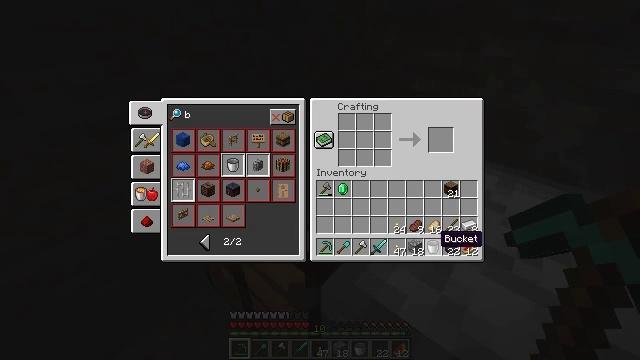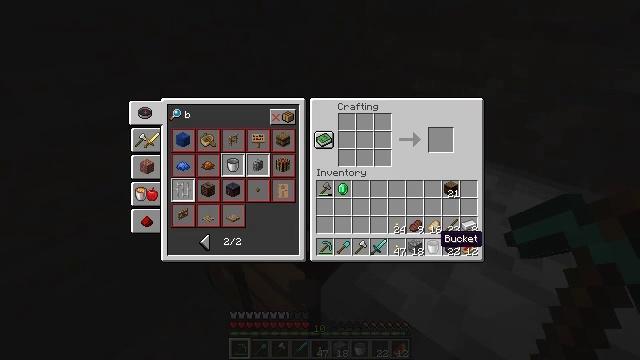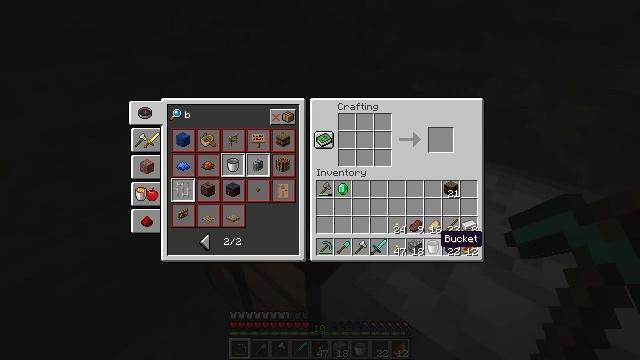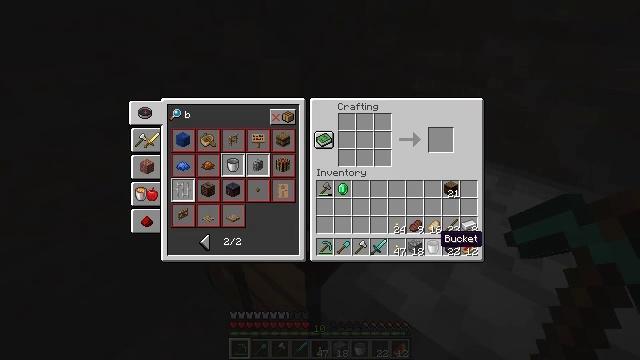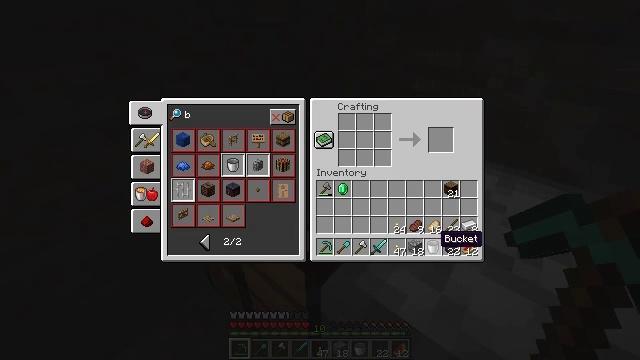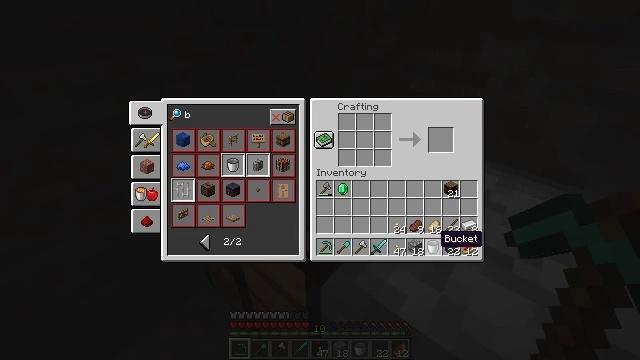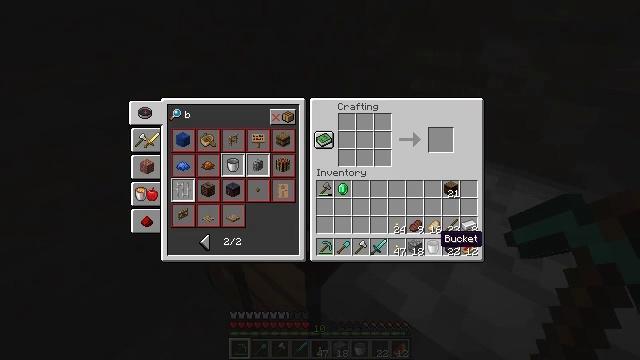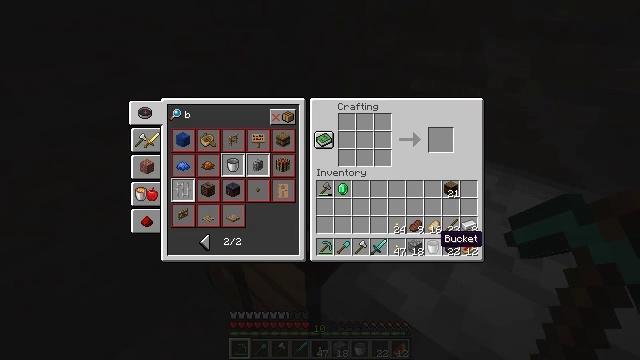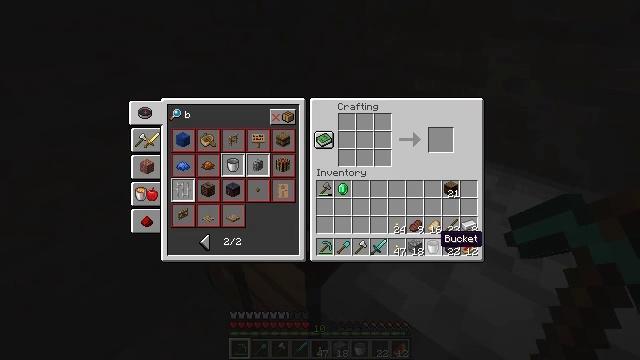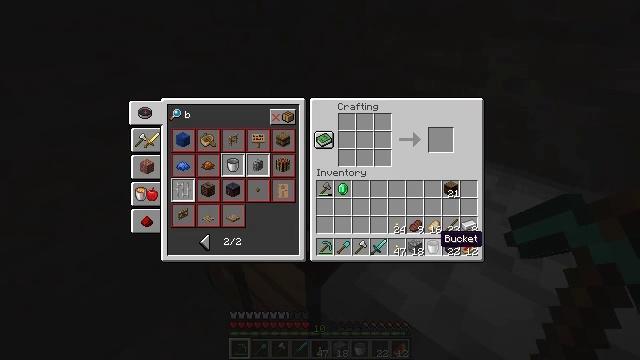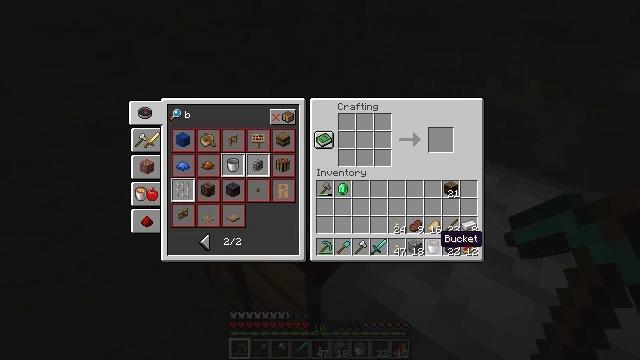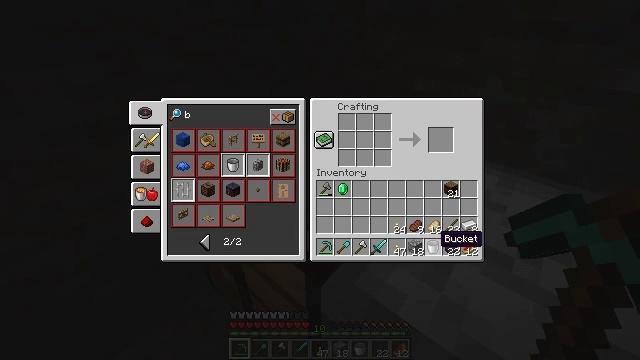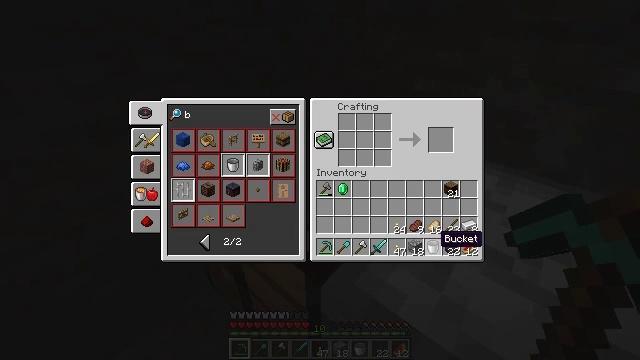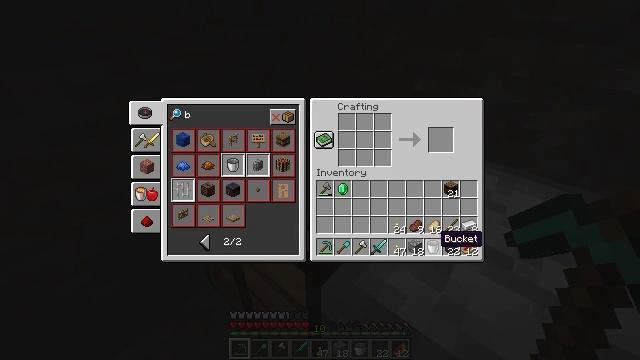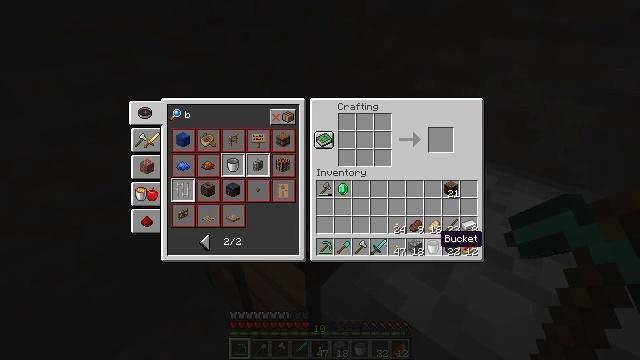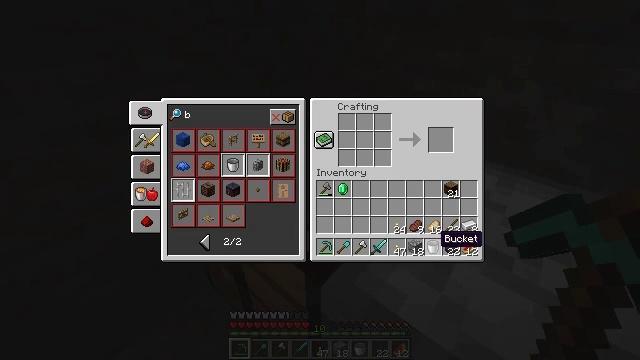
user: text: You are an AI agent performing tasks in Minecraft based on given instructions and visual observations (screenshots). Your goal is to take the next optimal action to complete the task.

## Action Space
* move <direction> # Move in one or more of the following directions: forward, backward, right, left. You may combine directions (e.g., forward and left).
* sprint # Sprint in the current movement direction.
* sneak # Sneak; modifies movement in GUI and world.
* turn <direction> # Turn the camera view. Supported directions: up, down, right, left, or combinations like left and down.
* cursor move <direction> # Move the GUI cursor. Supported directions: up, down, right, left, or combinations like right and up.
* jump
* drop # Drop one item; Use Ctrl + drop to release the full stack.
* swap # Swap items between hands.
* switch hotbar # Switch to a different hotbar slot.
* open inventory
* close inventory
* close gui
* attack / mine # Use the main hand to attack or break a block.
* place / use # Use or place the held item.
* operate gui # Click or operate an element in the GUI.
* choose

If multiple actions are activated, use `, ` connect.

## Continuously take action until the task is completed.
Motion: motion action
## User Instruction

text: Remove an emerald from the inventory.
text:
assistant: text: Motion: no_op
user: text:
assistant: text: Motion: no_op
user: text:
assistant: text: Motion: no_op
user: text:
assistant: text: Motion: no_op
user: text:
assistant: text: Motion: no_op
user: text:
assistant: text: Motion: no_op
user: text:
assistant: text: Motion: no_op
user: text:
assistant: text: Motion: no_op
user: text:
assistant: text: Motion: no_op
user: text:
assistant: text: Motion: no_op
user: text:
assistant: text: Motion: no_op
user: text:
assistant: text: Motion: no_op
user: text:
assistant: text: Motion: no_op
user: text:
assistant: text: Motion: no_op
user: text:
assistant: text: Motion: no_op
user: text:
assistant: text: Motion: no_op
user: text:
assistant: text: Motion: no_op
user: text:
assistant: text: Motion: no_op
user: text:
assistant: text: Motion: no_op
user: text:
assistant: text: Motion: no_op
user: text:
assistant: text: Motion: no_op
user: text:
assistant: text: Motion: no_op
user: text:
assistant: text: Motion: no_op
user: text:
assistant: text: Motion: no_op
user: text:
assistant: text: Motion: no_op
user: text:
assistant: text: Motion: no_op
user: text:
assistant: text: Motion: no_op
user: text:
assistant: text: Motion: no_op
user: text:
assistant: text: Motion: no_op
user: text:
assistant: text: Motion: no_op